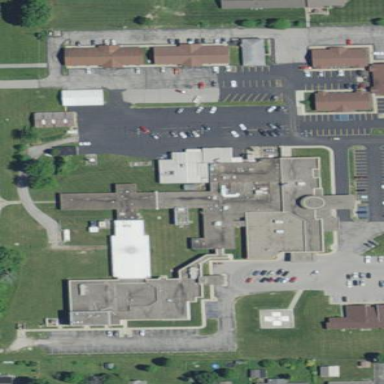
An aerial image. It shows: Healthcare facility identified as hospital.